Question: I'm learning ServiceStack razor and wanted to get better with it(ServiceStack in general), I can't get the intellisense to work on models(via directive) though

Here's my attempt so far: <URL>
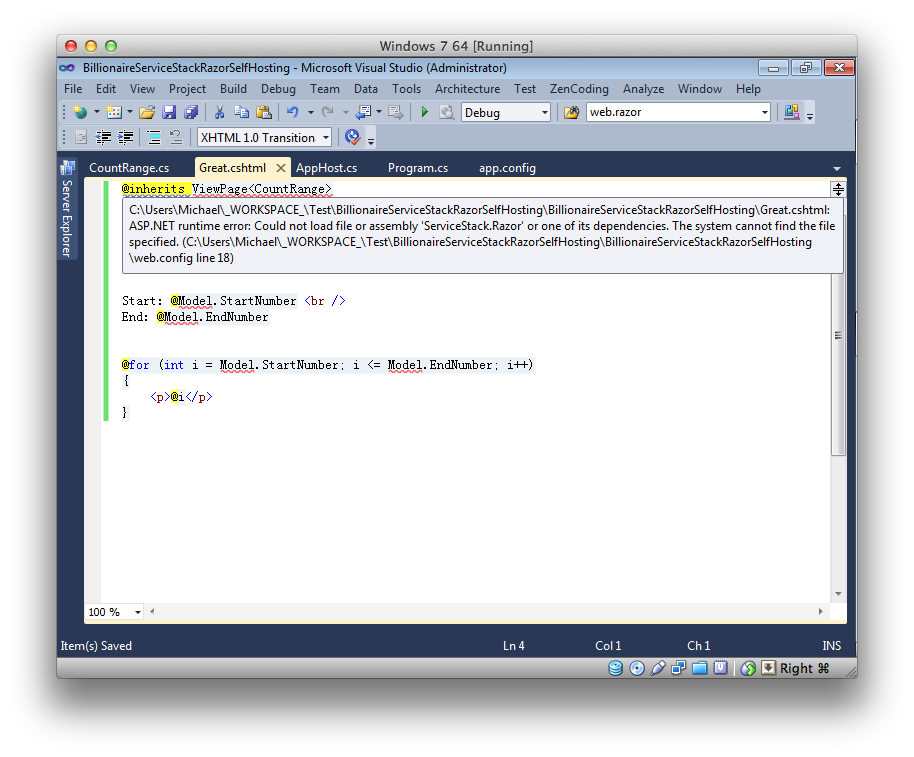
Answer: I've explained the troubles I've had with getting <URL> Razor v2.0 version before investing further effort in getting intelli-sense to work. This is something I plan to tackle in the near future.
BTW: Nice article Michael, I've added it to the <URL>.